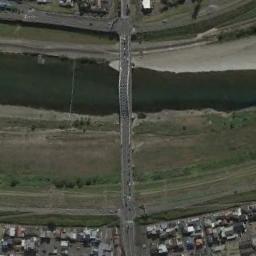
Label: bridge